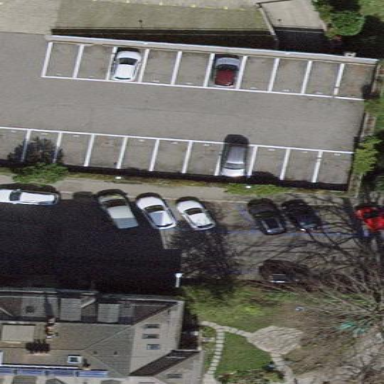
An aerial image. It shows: Multi-storey parking building.